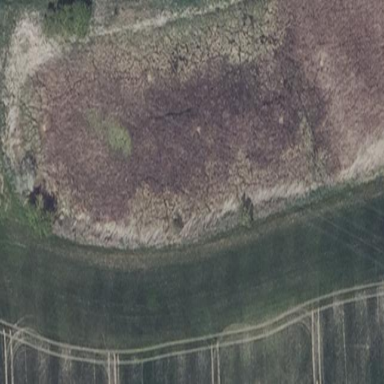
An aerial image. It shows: Swamp in wetland area.